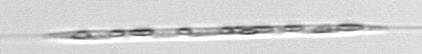
Label: Rhizosolenia